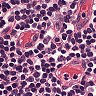
Metastatic tissue present: no